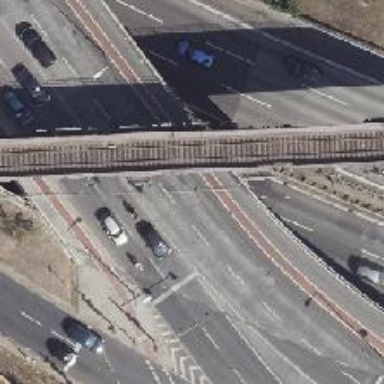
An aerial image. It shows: Railway bridge.